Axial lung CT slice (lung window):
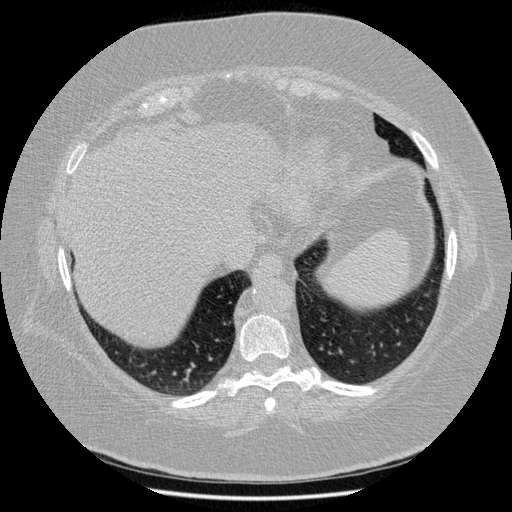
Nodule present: no